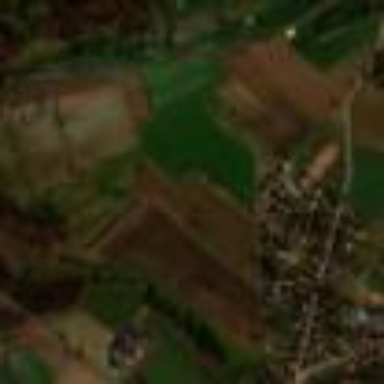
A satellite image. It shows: Picturesque farmland scene.